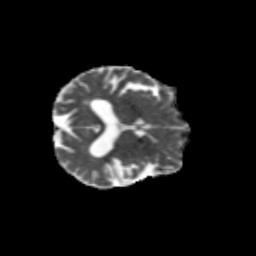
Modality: MD
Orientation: axial
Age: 64
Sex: male
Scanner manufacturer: siemens
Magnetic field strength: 3 T
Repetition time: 4.71 s
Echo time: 0.0906 s